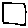
Label: square